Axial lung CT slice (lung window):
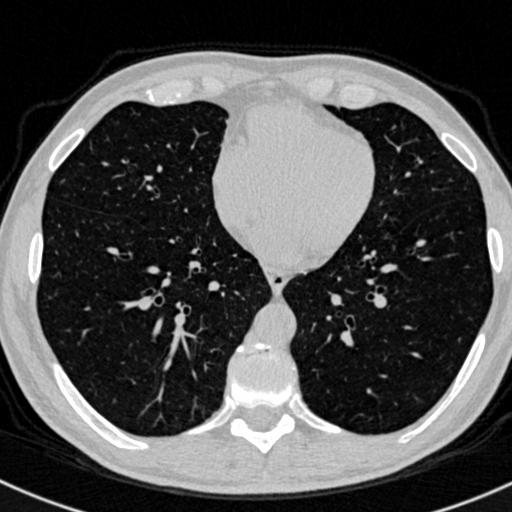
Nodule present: no